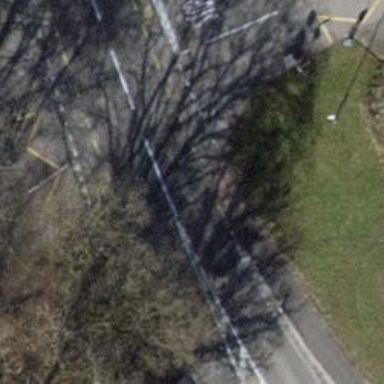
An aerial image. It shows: Public transport stop position.